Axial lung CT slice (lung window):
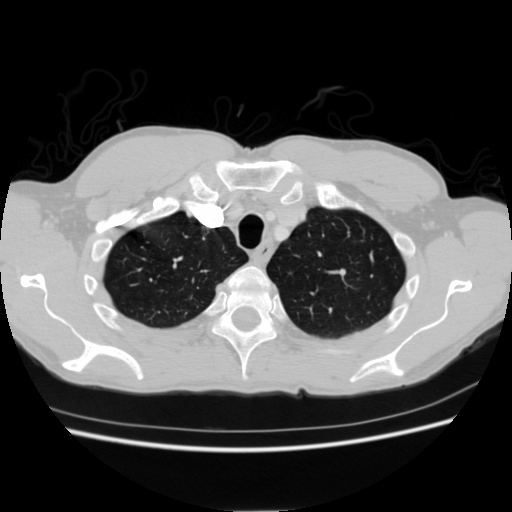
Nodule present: no